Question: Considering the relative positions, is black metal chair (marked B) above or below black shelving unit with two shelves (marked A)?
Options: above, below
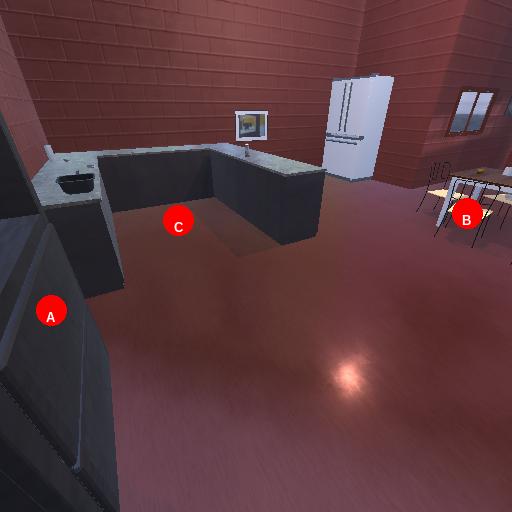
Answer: above